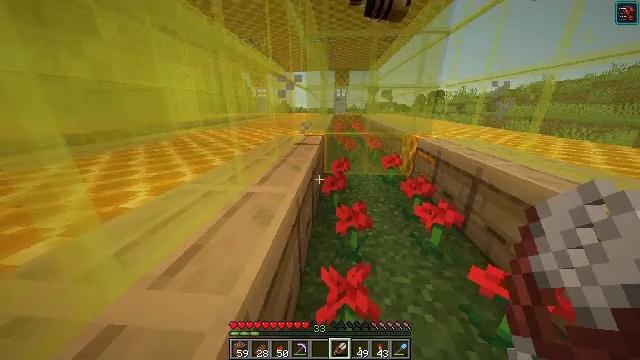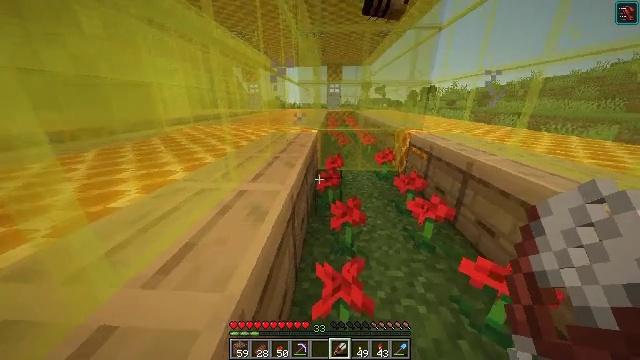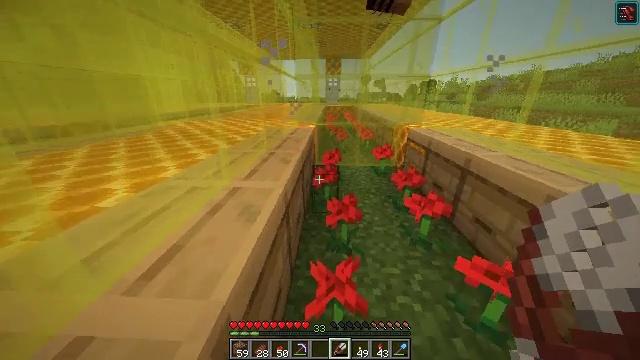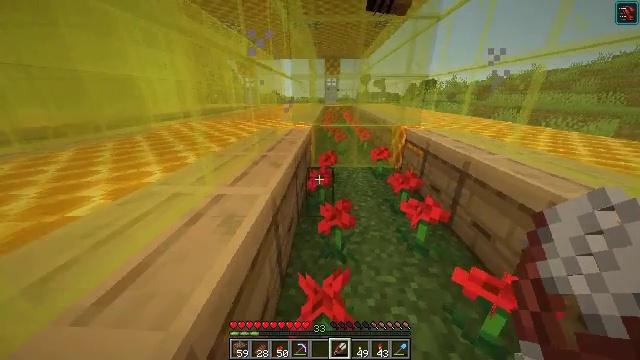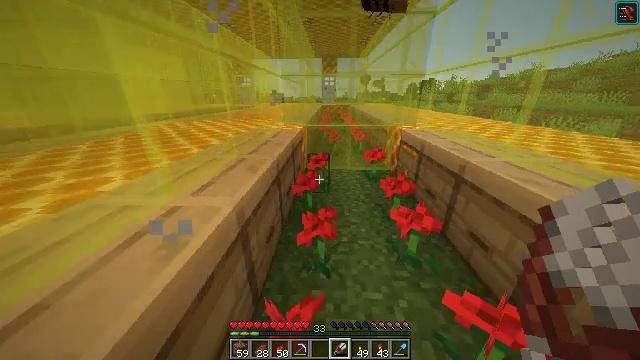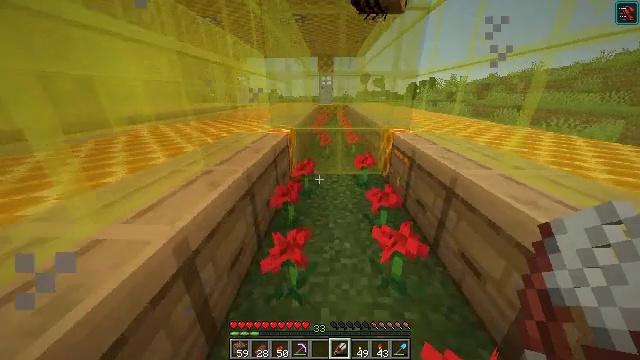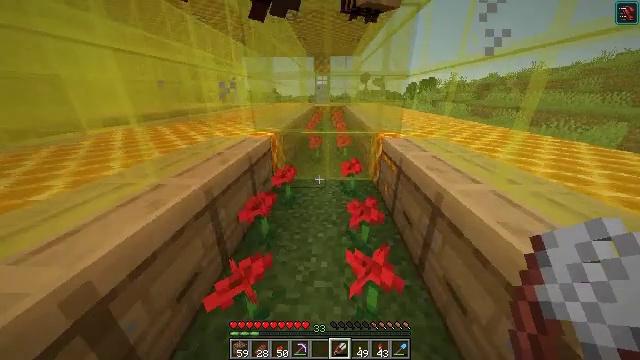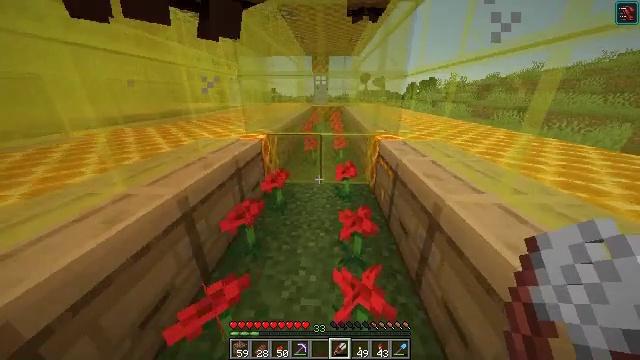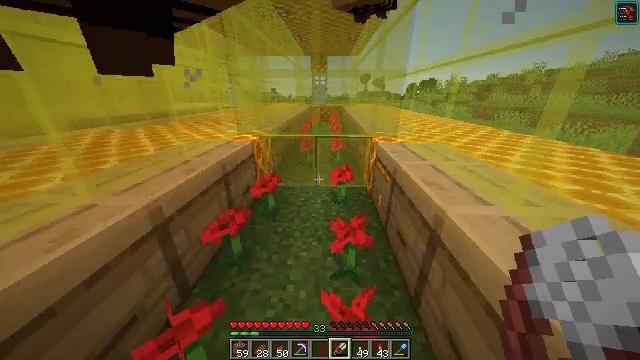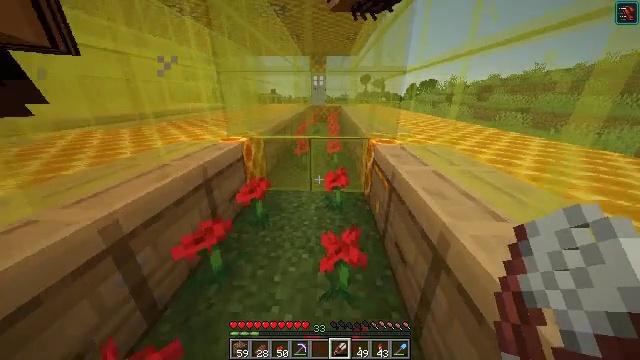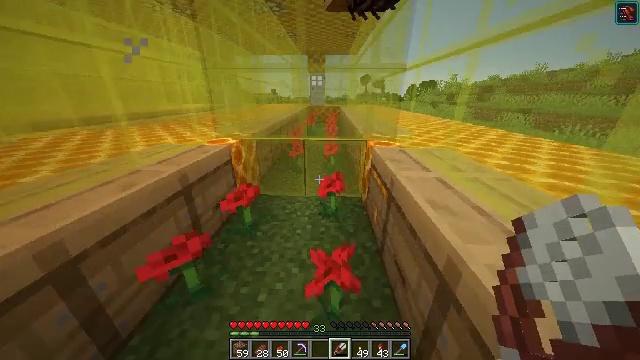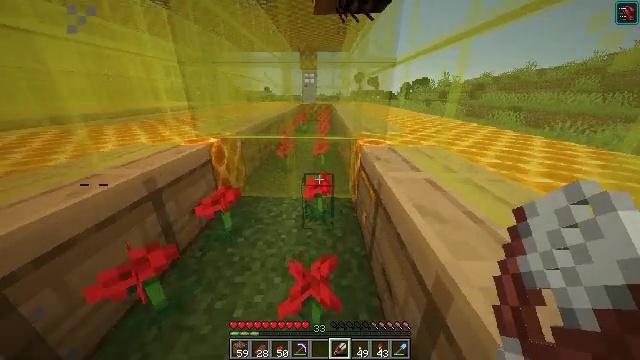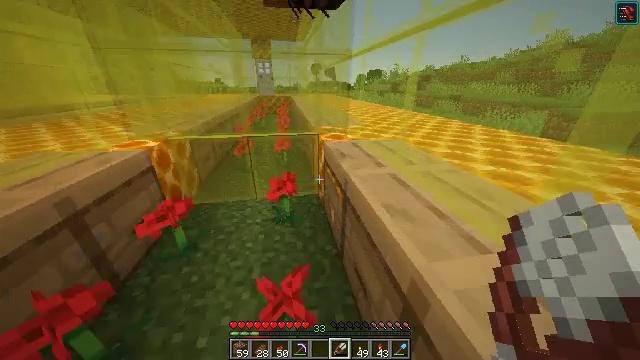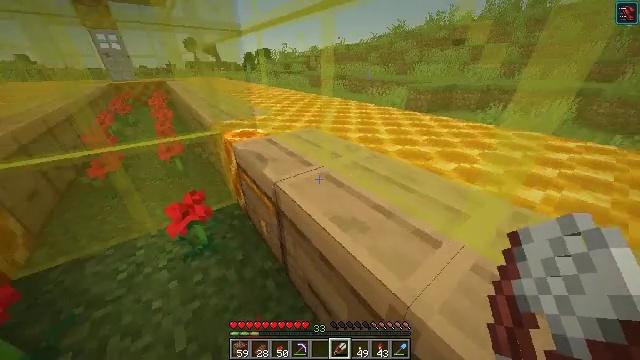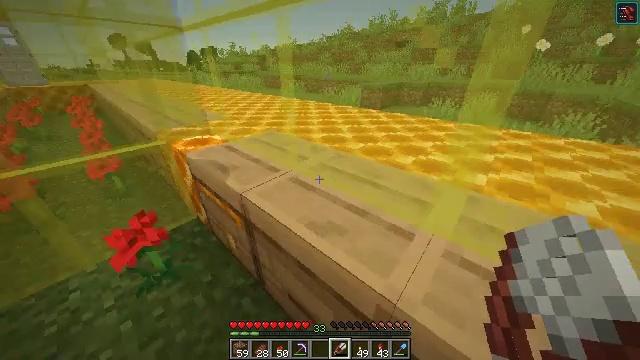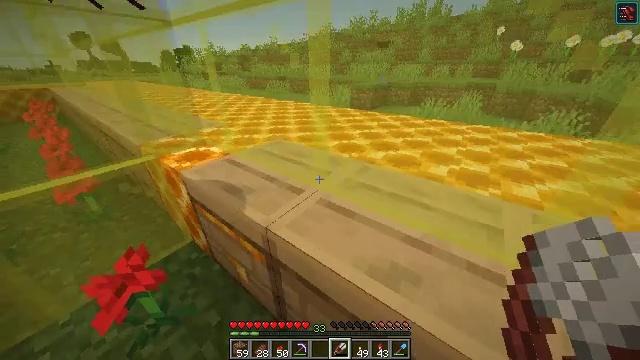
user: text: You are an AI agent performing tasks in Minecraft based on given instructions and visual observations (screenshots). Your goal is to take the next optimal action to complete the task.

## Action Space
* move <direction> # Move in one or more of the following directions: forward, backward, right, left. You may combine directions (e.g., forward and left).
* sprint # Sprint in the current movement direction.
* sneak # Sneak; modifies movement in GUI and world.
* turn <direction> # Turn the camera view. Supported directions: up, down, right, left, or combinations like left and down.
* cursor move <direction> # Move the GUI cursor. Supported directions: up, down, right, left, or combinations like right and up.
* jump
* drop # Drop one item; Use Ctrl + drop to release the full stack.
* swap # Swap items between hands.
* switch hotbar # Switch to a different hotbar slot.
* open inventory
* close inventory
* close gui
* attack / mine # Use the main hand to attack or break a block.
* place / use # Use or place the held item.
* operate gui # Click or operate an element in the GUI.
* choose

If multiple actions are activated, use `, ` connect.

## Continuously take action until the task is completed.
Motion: motion action
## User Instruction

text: Organize honeycombs in a 2x2 pattern to craft a honeycomb block.
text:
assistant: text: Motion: turn right and down
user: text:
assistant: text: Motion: move forward and move right, turn down
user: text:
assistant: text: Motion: move forward and move right
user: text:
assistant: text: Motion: move forward and move right
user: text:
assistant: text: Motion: move forward and move right
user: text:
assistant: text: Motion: move forward and move right
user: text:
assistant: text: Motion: move forward
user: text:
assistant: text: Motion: move forward
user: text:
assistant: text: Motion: move forward
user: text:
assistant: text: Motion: no_op
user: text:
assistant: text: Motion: turn right
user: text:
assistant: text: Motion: move forward and move left, turn right and down
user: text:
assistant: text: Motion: move forward and move left, turn right and down
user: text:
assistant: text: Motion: move forward and move left, turn right
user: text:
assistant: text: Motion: turn right
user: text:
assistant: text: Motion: no_op
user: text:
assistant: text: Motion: no_op
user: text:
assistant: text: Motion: no_op
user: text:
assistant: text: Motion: turn left
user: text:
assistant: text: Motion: turn left
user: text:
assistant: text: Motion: use / place
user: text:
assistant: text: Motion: use / place
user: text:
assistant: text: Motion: use / place
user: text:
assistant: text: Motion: use / place
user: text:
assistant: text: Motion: no_op
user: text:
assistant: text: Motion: no_op
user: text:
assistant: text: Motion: turn down
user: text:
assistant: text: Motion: move forward, turn down
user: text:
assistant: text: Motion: move forward
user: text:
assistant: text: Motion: move forward